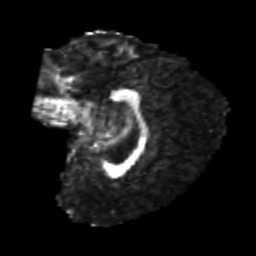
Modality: FA
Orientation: sagittal
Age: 24
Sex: female
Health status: healthy
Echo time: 0.074 s